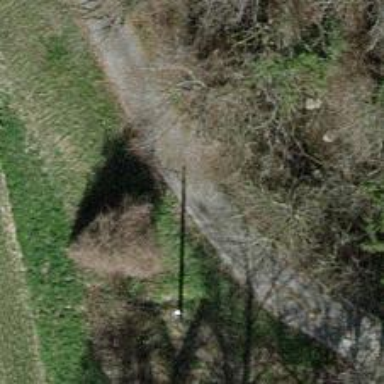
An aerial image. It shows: Unclassified road.